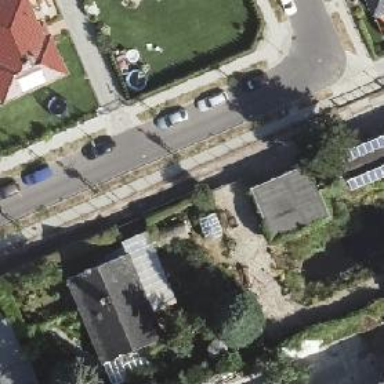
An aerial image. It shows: Living street.